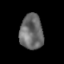
Tissue: lung
Cell type: Epithelial cells
Senescence score: 0.1295
Nuclear area (px): 801
Mean DAPI intensity: 106.764